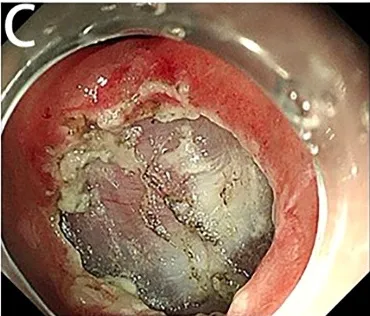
Endoscopic and endoscopic ultrasound findings and ESE images. (C) The wounds after ESE.
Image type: endoscopy (gi_endoscopy)